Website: macys
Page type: customer-info-address
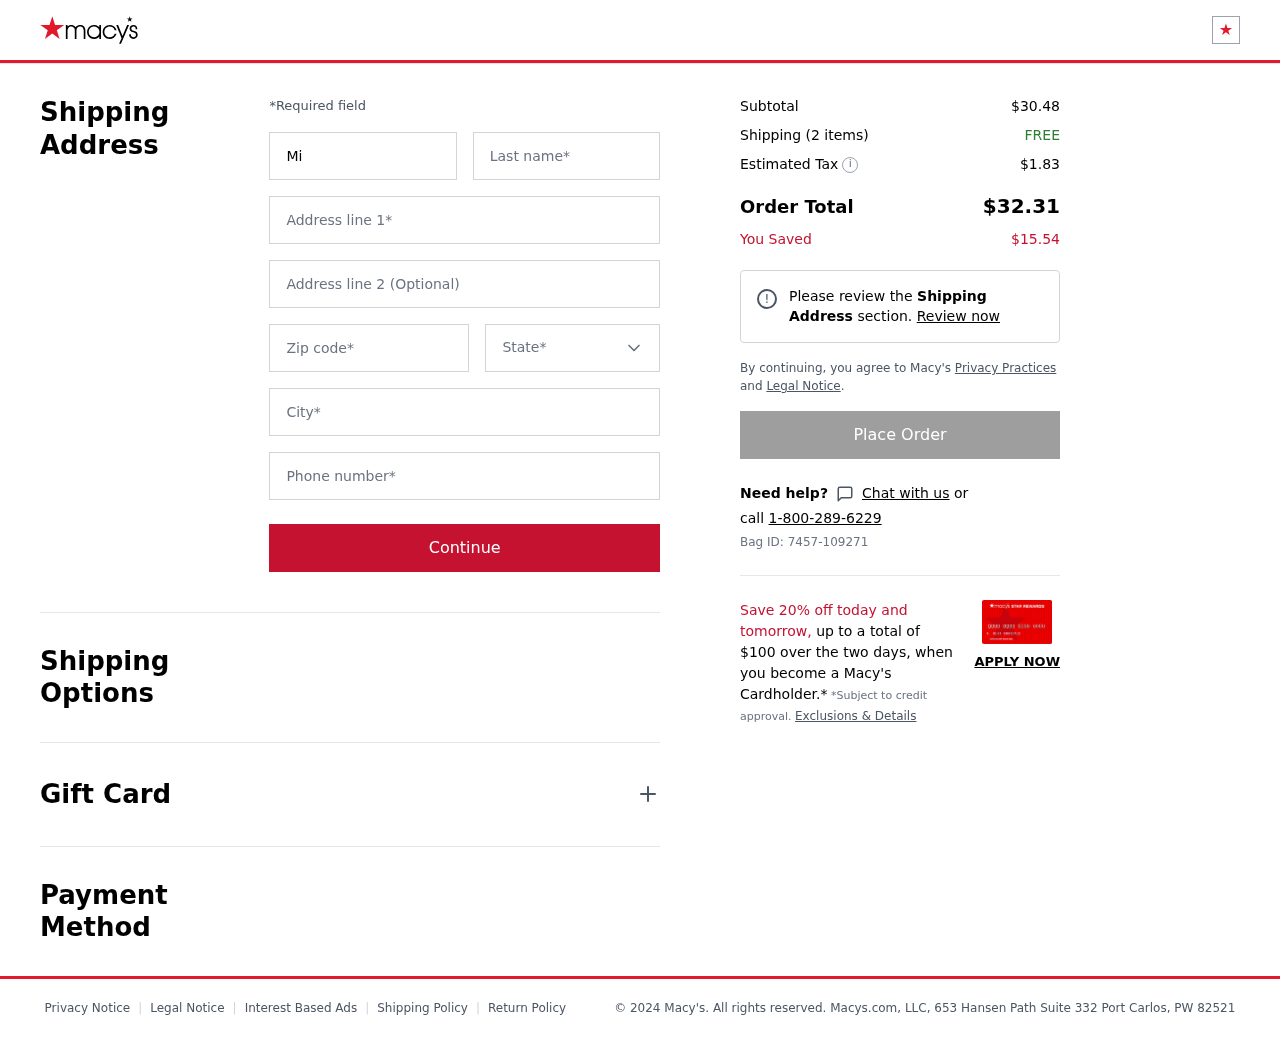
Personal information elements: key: PII_CITY
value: Port Carlos
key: PII_FIRSTNAME
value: Michael
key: PII_LASTNAME
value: Fernandez
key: PII_PHONE
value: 4624077329
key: PII_POSTCODE
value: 82521
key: PII_STATE
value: PW
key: PII_STREET
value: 653 Hansen Path Suite 332
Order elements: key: ORDER_SUBTOTAL
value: $30.48
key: ORDER_NUM_ITEMS
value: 2
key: ORDER_SHIPPING_COST
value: FREE
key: ORDER_TAX
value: $1.83
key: ORDER_TOTAL
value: $32.31
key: ORDER_SAVINGS
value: $15.54
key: ORDER_BAG_ID
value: Bag ID: 7457-109271